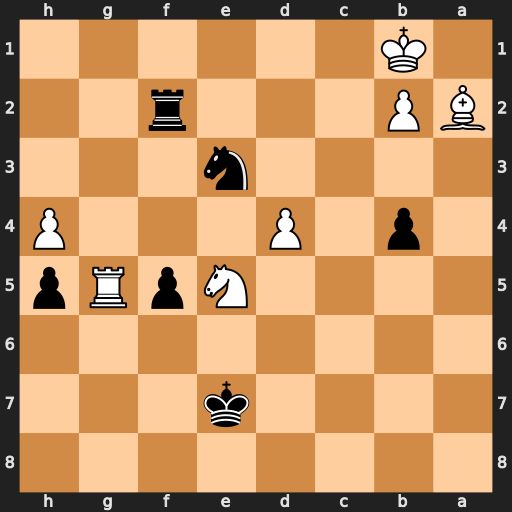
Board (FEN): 8/4k3/8/4NpRp/1p1P3P/4n3/BP3r2/1K6
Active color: b
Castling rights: -
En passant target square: -
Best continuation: Rf1#